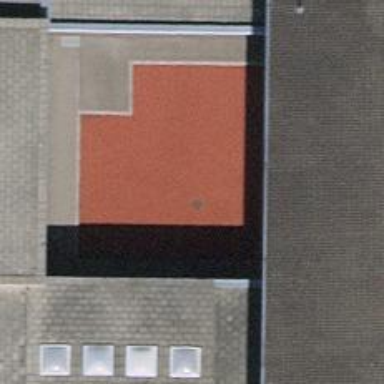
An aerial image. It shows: School.